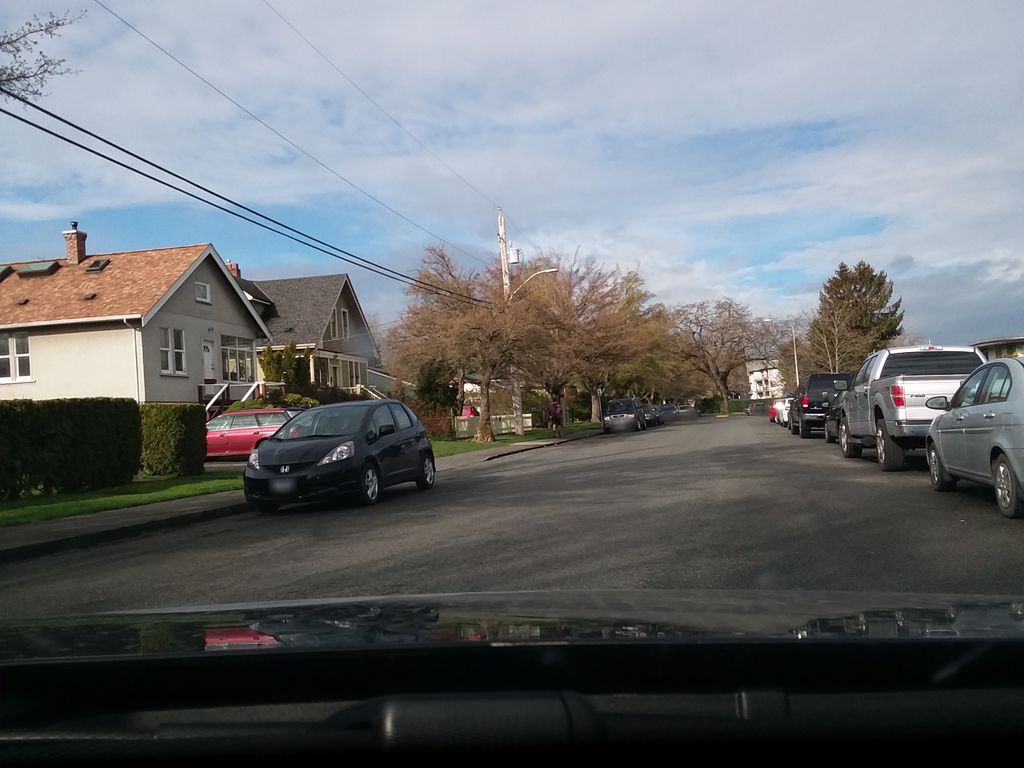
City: victoria